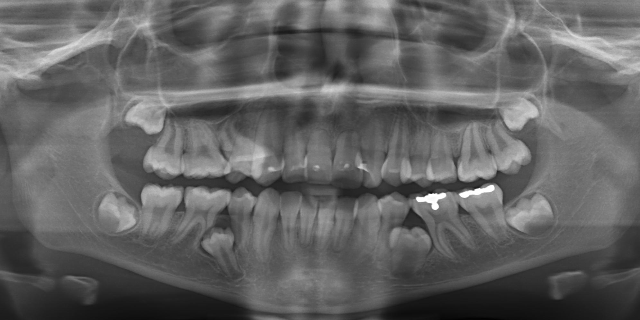
child